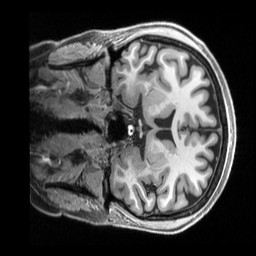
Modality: T1w
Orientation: coronal
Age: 26
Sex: female
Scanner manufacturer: siemens
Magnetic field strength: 3 T
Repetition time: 2.5 s
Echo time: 0.00296 s